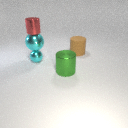
large green metal cylinder in front of large brown rubber cylinder